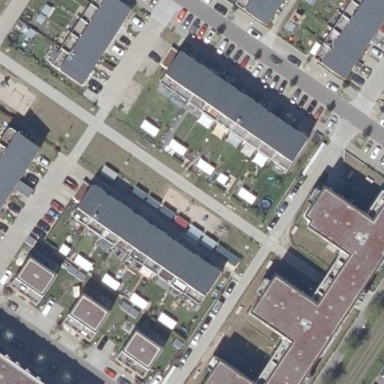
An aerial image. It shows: Residential area.